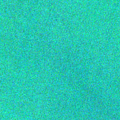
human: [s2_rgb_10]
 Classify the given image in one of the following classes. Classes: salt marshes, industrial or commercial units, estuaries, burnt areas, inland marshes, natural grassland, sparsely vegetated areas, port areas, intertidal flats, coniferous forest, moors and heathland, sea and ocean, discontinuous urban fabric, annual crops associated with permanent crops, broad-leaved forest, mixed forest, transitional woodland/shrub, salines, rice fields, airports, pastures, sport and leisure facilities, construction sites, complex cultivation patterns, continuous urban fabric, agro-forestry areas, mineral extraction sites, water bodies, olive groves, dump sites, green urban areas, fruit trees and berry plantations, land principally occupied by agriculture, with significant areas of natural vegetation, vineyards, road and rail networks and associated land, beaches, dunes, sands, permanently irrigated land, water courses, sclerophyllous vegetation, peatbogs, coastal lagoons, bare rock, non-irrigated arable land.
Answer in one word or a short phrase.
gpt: sea and ocean